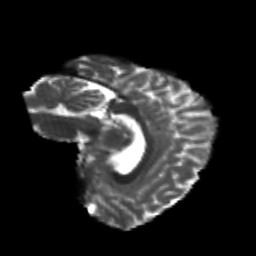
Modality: T2w
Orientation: sagittal
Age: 24
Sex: female
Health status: healthy
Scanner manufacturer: philips
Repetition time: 7.389 s
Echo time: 0.08599 s